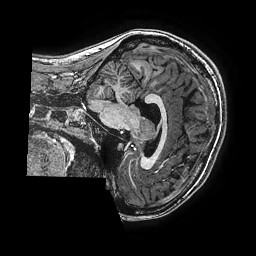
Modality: T1w
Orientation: sagittal
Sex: female
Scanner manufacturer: ge
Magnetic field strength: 3 T
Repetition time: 0.00766 s
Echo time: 0.003476 s